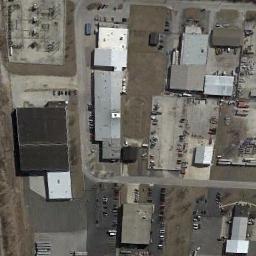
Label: industrial_area